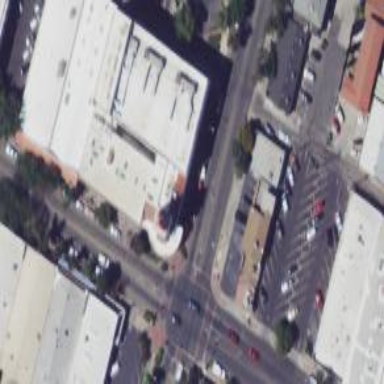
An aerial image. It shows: Commercial building that serves as theatre.